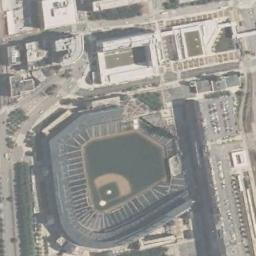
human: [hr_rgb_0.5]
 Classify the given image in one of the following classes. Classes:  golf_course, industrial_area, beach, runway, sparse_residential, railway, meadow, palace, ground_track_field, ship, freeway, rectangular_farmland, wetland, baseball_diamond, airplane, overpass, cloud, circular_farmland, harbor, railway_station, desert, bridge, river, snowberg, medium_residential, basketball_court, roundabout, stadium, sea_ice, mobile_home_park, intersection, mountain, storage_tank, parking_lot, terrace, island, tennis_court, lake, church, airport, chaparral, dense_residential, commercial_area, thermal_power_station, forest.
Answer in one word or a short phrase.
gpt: stadium